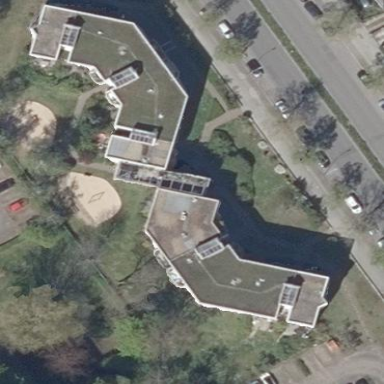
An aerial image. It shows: Flat-roofed apartment building.